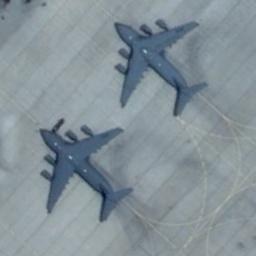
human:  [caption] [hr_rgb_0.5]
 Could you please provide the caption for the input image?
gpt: Two gray airplanes were in the open space .

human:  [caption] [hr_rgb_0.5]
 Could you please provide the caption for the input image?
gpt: Two grey aircraft were parked on the ground .

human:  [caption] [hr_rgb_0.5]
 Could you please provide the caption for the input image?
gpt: Two airplanes are parked on the runway .

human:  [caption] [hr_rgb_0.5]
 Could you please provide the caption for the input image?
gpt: Two gray planes parked in a line on the open area .

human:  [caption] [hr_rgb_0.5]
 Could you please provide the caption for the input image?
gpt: Two planes are on the marked ground .